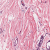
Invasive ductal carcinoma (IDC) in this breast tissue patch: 0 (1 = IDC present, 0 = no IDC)